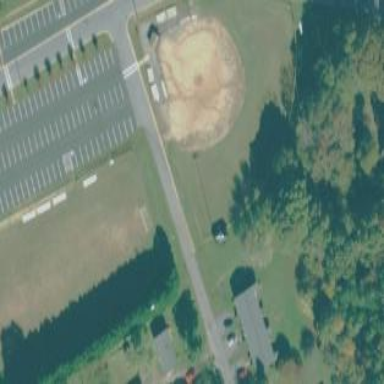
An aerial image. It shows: Baseball/softball pitch for leisure and sports activities.